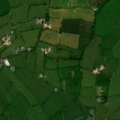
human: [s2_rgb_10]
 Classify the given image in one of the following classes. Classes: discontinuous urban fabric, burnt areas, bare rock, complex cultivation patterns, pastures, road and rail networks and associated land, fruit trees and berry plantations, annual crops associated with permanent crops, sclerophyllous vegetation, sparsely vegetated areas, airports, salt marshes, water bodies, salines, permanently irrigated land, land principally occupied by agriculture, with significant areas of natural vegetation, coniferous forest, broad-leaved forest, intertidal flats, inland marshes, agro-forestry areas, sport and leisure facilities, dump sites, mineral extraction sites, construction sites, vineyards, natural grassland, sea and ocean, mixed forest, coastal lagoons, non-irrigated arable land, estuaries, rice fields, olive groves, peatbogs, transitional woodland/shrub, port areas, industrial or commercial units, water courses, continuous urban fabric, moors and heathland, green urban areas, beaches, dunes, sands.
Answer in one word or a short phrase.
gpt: pastures